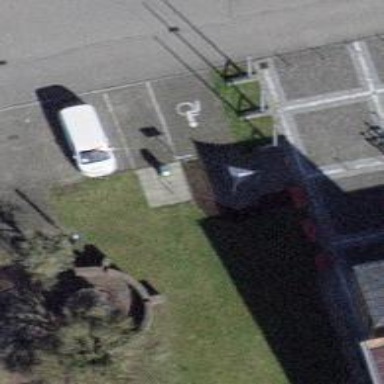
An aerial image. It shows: Charging station.